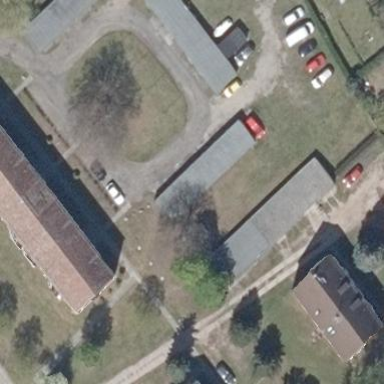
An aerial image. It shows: Group of garages.